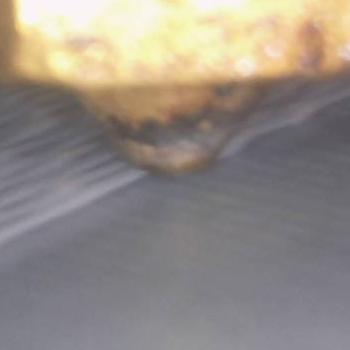
Flow rate: 47%